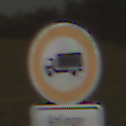
Verkehrszeichen: VerbotFuerKraftfahrzeugeUeberDreiKommaFuenfTonnen
Zusatzzeichen unten: PersonengruppenFrei2
Umgebung: Outdoor, Nature
Tageszeit: SunriseSunset
Wetter: PartlyCloudy
Licht: Natural
Jahreszeit: NotSpecified
Kontrast: HighContrast